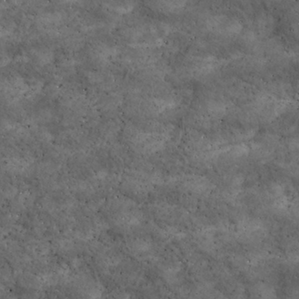
Label: non_frost